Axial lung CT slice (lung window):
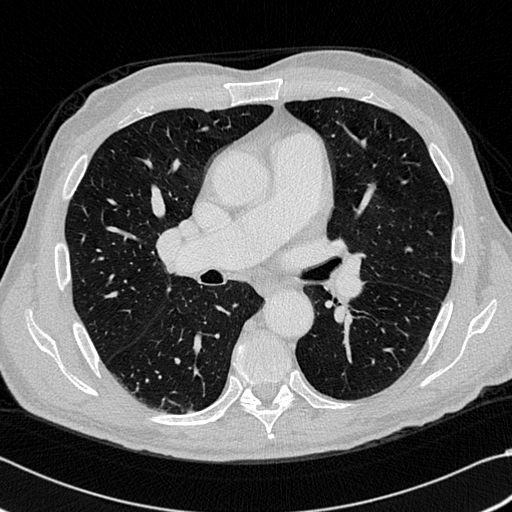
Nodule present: no